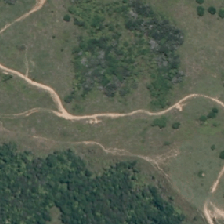
Land cover: low_producing_grassland